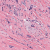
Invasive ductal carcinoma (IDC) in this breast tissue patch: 1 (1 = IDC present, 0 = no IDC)